Chest X-ray:
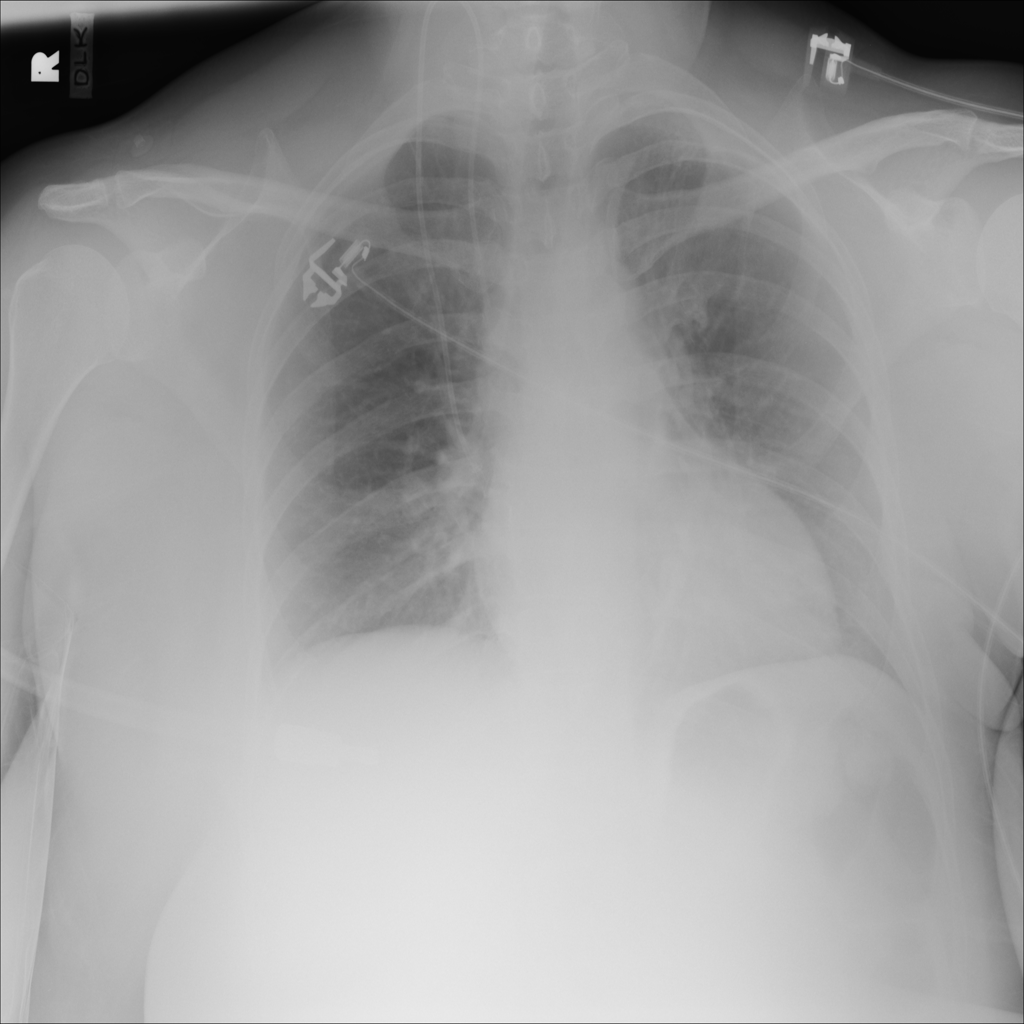
Findings: Consolidation
No abnormal finding: no